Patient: sex M, age 64
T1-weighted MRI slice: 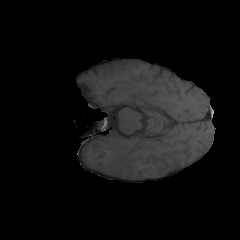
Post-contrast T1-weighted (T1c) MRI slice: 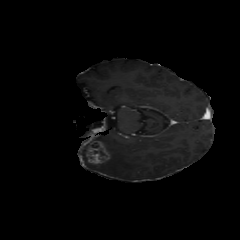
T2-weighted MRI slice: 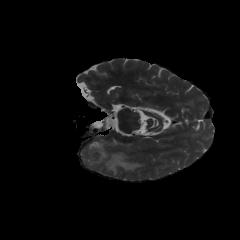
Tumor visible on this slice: yes
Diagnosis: Glioblastoma, IDH-wildtype
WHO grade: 4